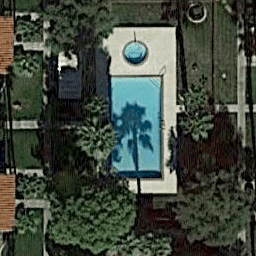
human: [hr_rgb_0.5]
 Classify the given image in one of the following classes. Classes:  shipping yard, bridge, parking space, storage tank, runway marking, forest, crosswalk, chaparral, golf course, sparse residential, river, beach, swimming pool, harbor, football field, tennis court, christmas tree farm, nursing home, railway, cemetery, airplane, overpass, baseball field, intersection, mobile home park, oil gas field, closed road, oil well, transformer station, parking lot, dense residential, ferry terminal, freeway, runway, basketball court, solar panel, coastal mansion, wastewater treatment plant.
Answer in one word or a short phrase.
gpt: swimming pool